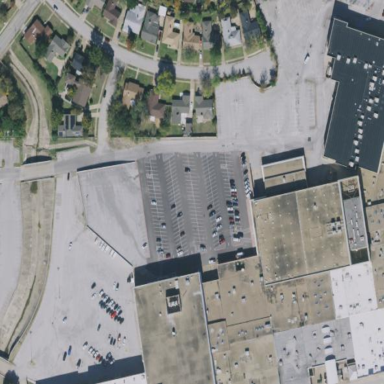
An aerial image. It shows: Retail building which is mall.